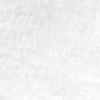
Label: no_change